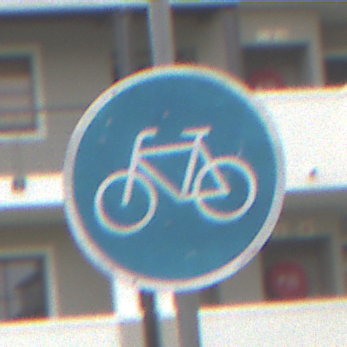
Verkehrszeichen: Radweg
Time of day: Midday
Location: Outdoor (Urban)
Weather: Overcast
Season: NotSpecified
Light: Natural